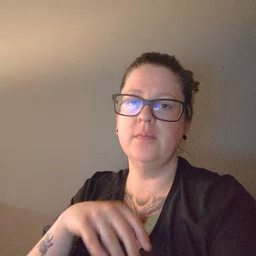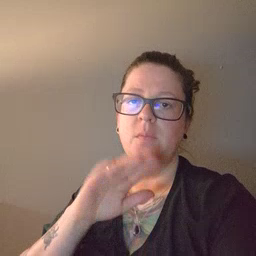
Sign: all